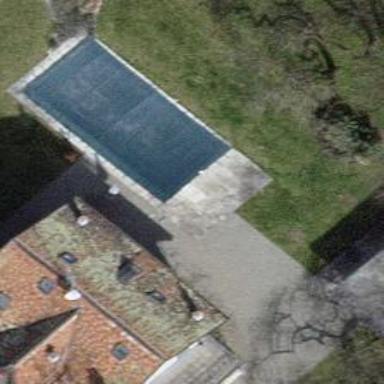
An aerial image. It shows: Swimming pool located in leisure land.